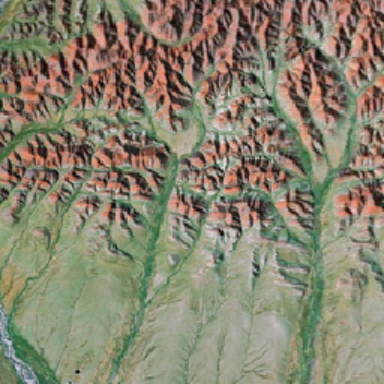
It is part of the mountain .